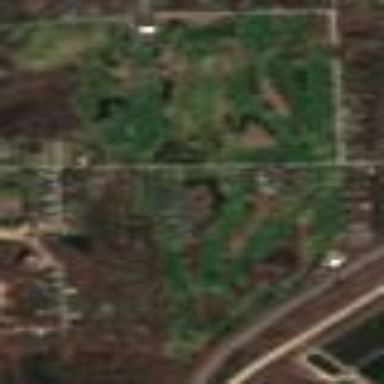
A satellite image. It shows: Golf course surrounded by greenery.